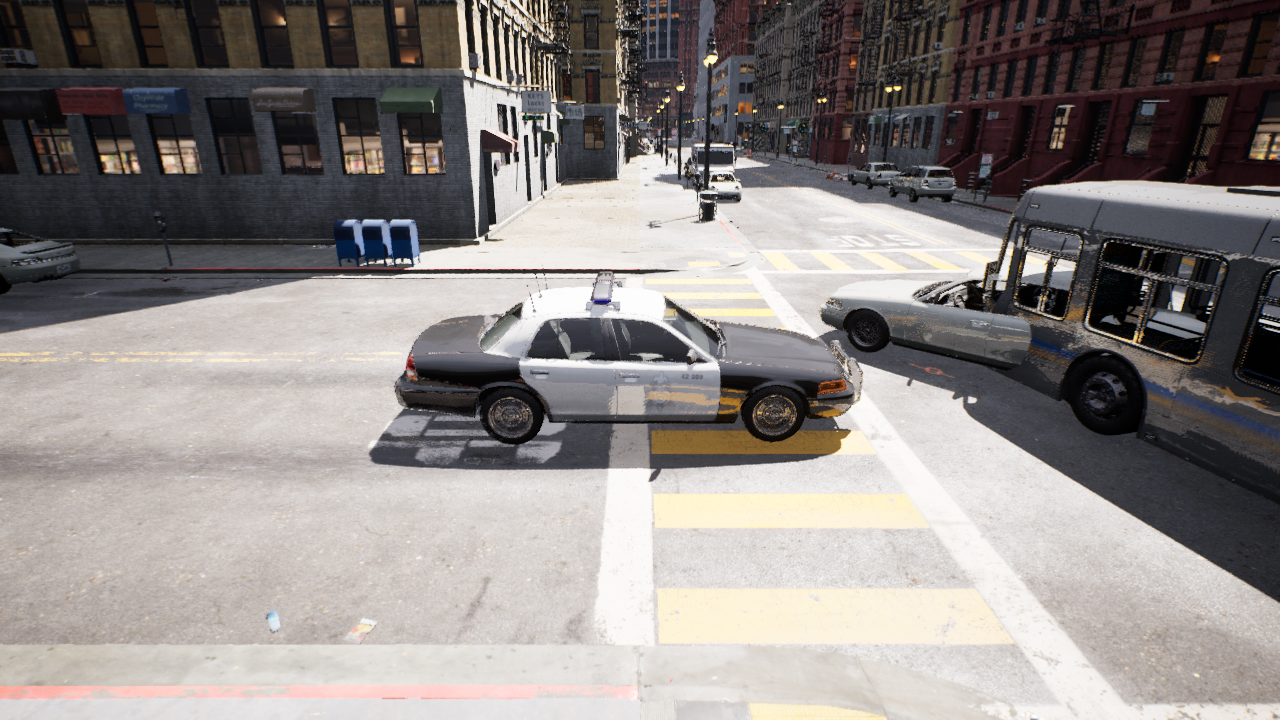
Venue: residential
Lighting: clear day
Vehicle rig: sedan